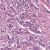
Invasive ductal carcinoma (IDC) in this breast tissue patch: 1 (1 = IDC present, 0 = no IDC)